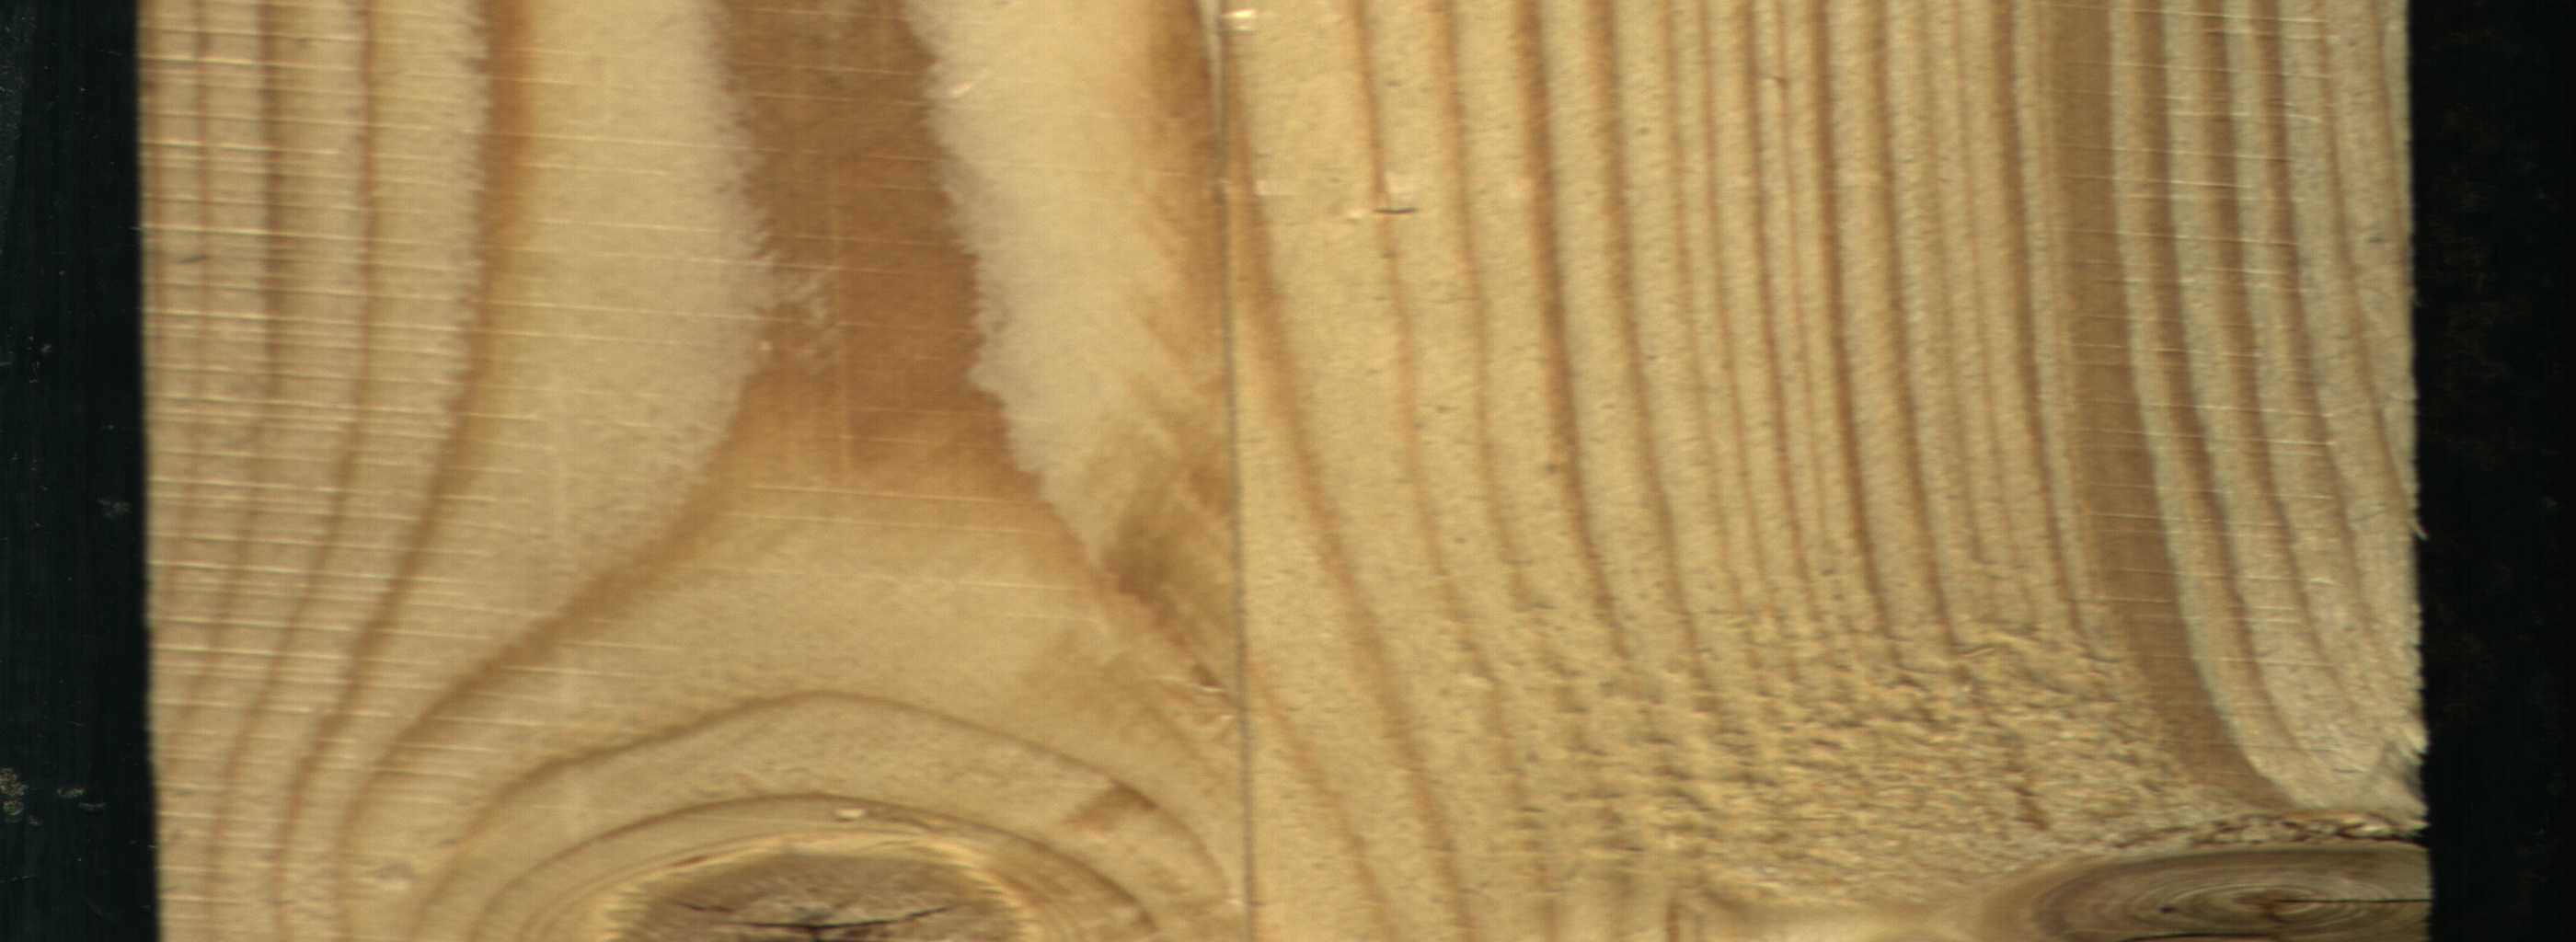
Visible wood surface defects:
Quartzity
knot_with_crack
Live_Knot